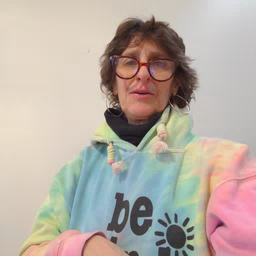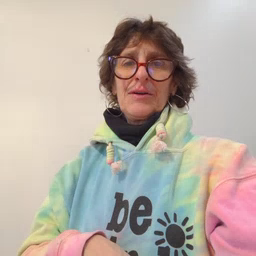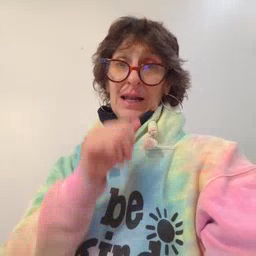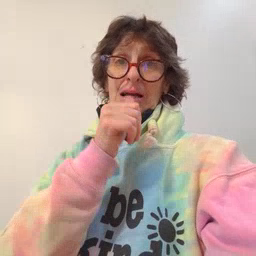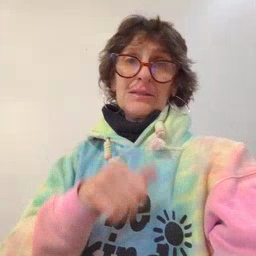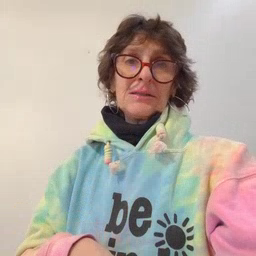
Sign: nuts